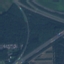
Label: Highway